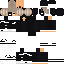
A male human skin with medium skin, wearing brown long hair dressed in a blue hoodie and black pants, featuring a closed mouth.